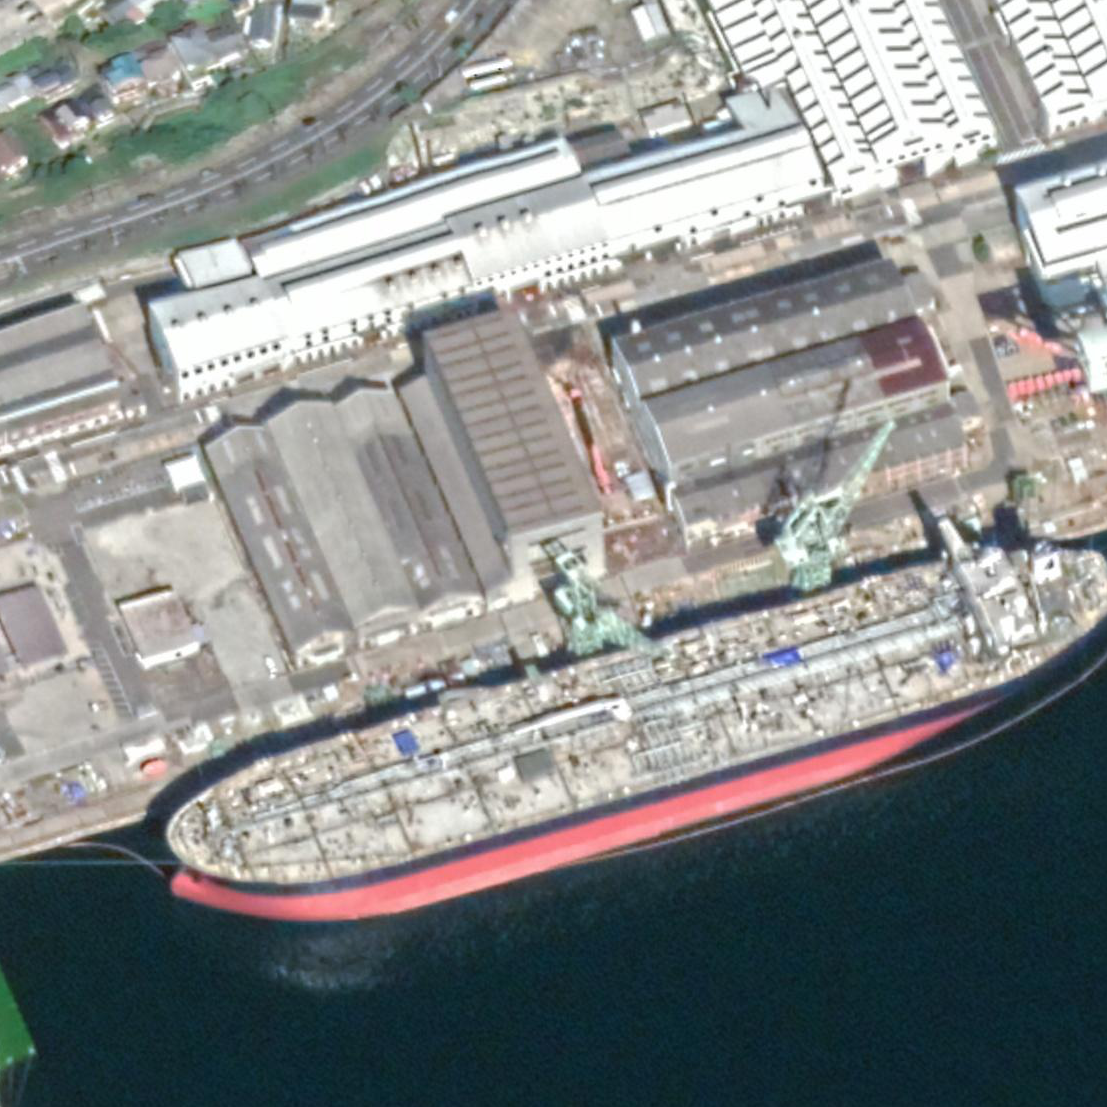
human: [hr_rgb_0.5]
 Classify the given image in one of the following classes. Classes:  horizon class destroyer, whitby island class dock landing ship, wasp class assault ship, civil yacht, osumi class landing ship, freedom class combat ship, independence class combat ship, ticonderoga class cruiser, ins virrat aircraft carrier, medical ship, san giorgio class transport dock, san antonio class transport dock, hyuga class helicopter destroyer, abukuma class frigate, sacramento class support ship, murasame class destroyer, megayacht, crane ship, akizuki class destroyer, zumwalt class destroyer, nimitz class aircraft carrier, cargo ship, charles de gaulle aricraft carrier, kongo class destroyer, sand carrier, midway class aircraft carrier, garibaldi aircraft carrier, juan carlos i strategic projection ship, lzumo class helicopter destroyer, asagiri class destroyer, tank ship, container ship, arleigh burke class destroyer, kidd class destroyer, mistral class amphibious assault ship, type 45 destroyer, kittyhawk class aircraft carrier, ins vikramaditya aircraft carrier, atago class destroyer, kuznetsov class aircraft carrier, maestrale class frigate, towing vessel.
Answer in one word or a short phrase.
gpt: Tank ship